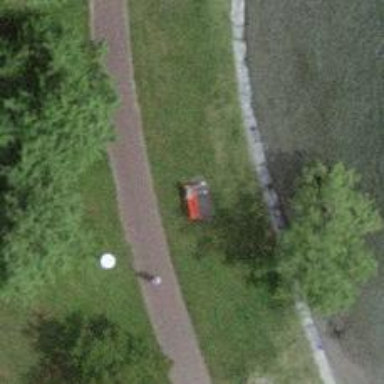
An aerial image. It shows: Red bench.